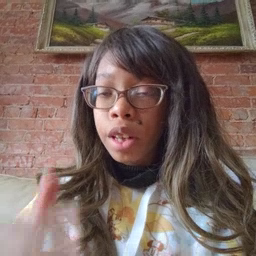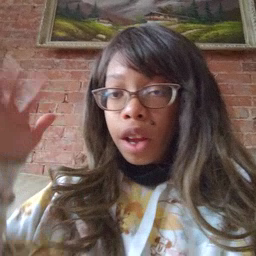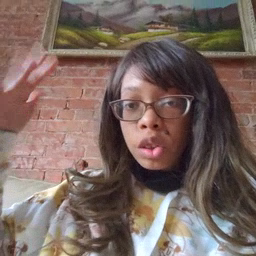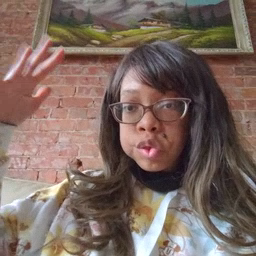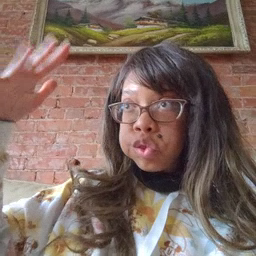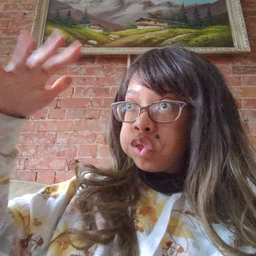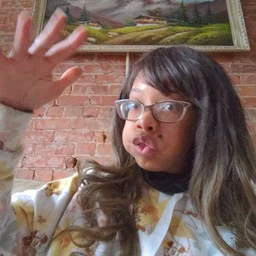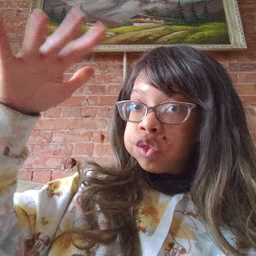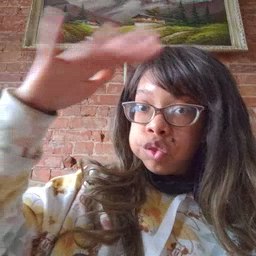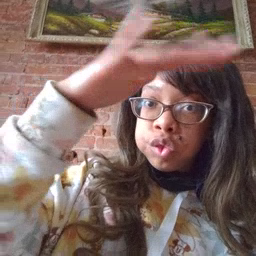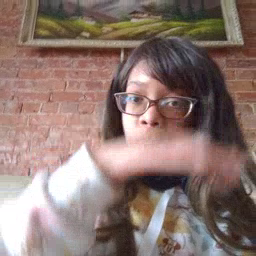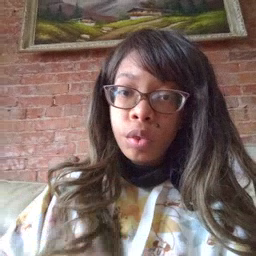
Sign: helicopter